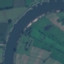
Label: River